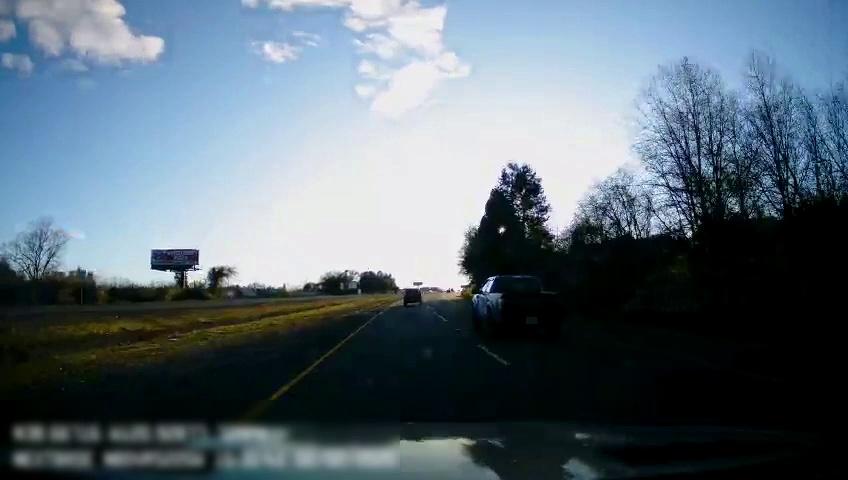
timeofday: Day
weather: Sunny
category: Drivable Space
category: Drivable Space
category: Vehicles | Truck
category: Vehicles | SUV
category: Lanes | Current Lane
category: Lanes | Current Lane
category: Lanes | Alternate Lane
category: Traffic | Signs